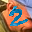
Label: 2